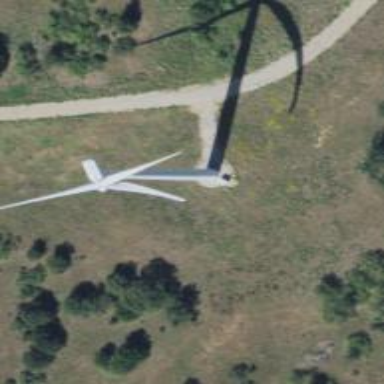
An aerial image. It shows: Wind generator powered by horizontal axis wind turbine.